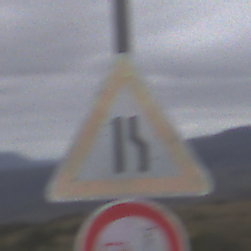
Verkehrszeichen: EinseitigVerengteFahrbahnRechts
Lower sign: VerbotUeberholenEinspurigeFahrzeuge
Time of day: Midday
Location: Outdoor (Nature)
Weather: Overcast
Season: NotSpecified
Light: Natural